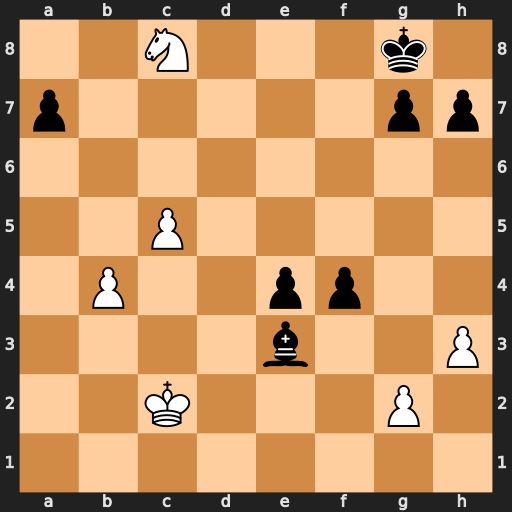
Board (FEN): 2N3k1/p5pp/8/2P5/1P2pp2/4b2P/2K3P1/8
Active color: w
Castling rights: -
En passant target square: -
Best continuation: c6 f3 gxf3